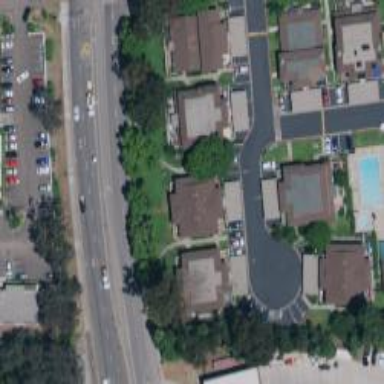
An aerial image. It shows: Secondary road with separate asphalt sidewalk.